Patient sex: M
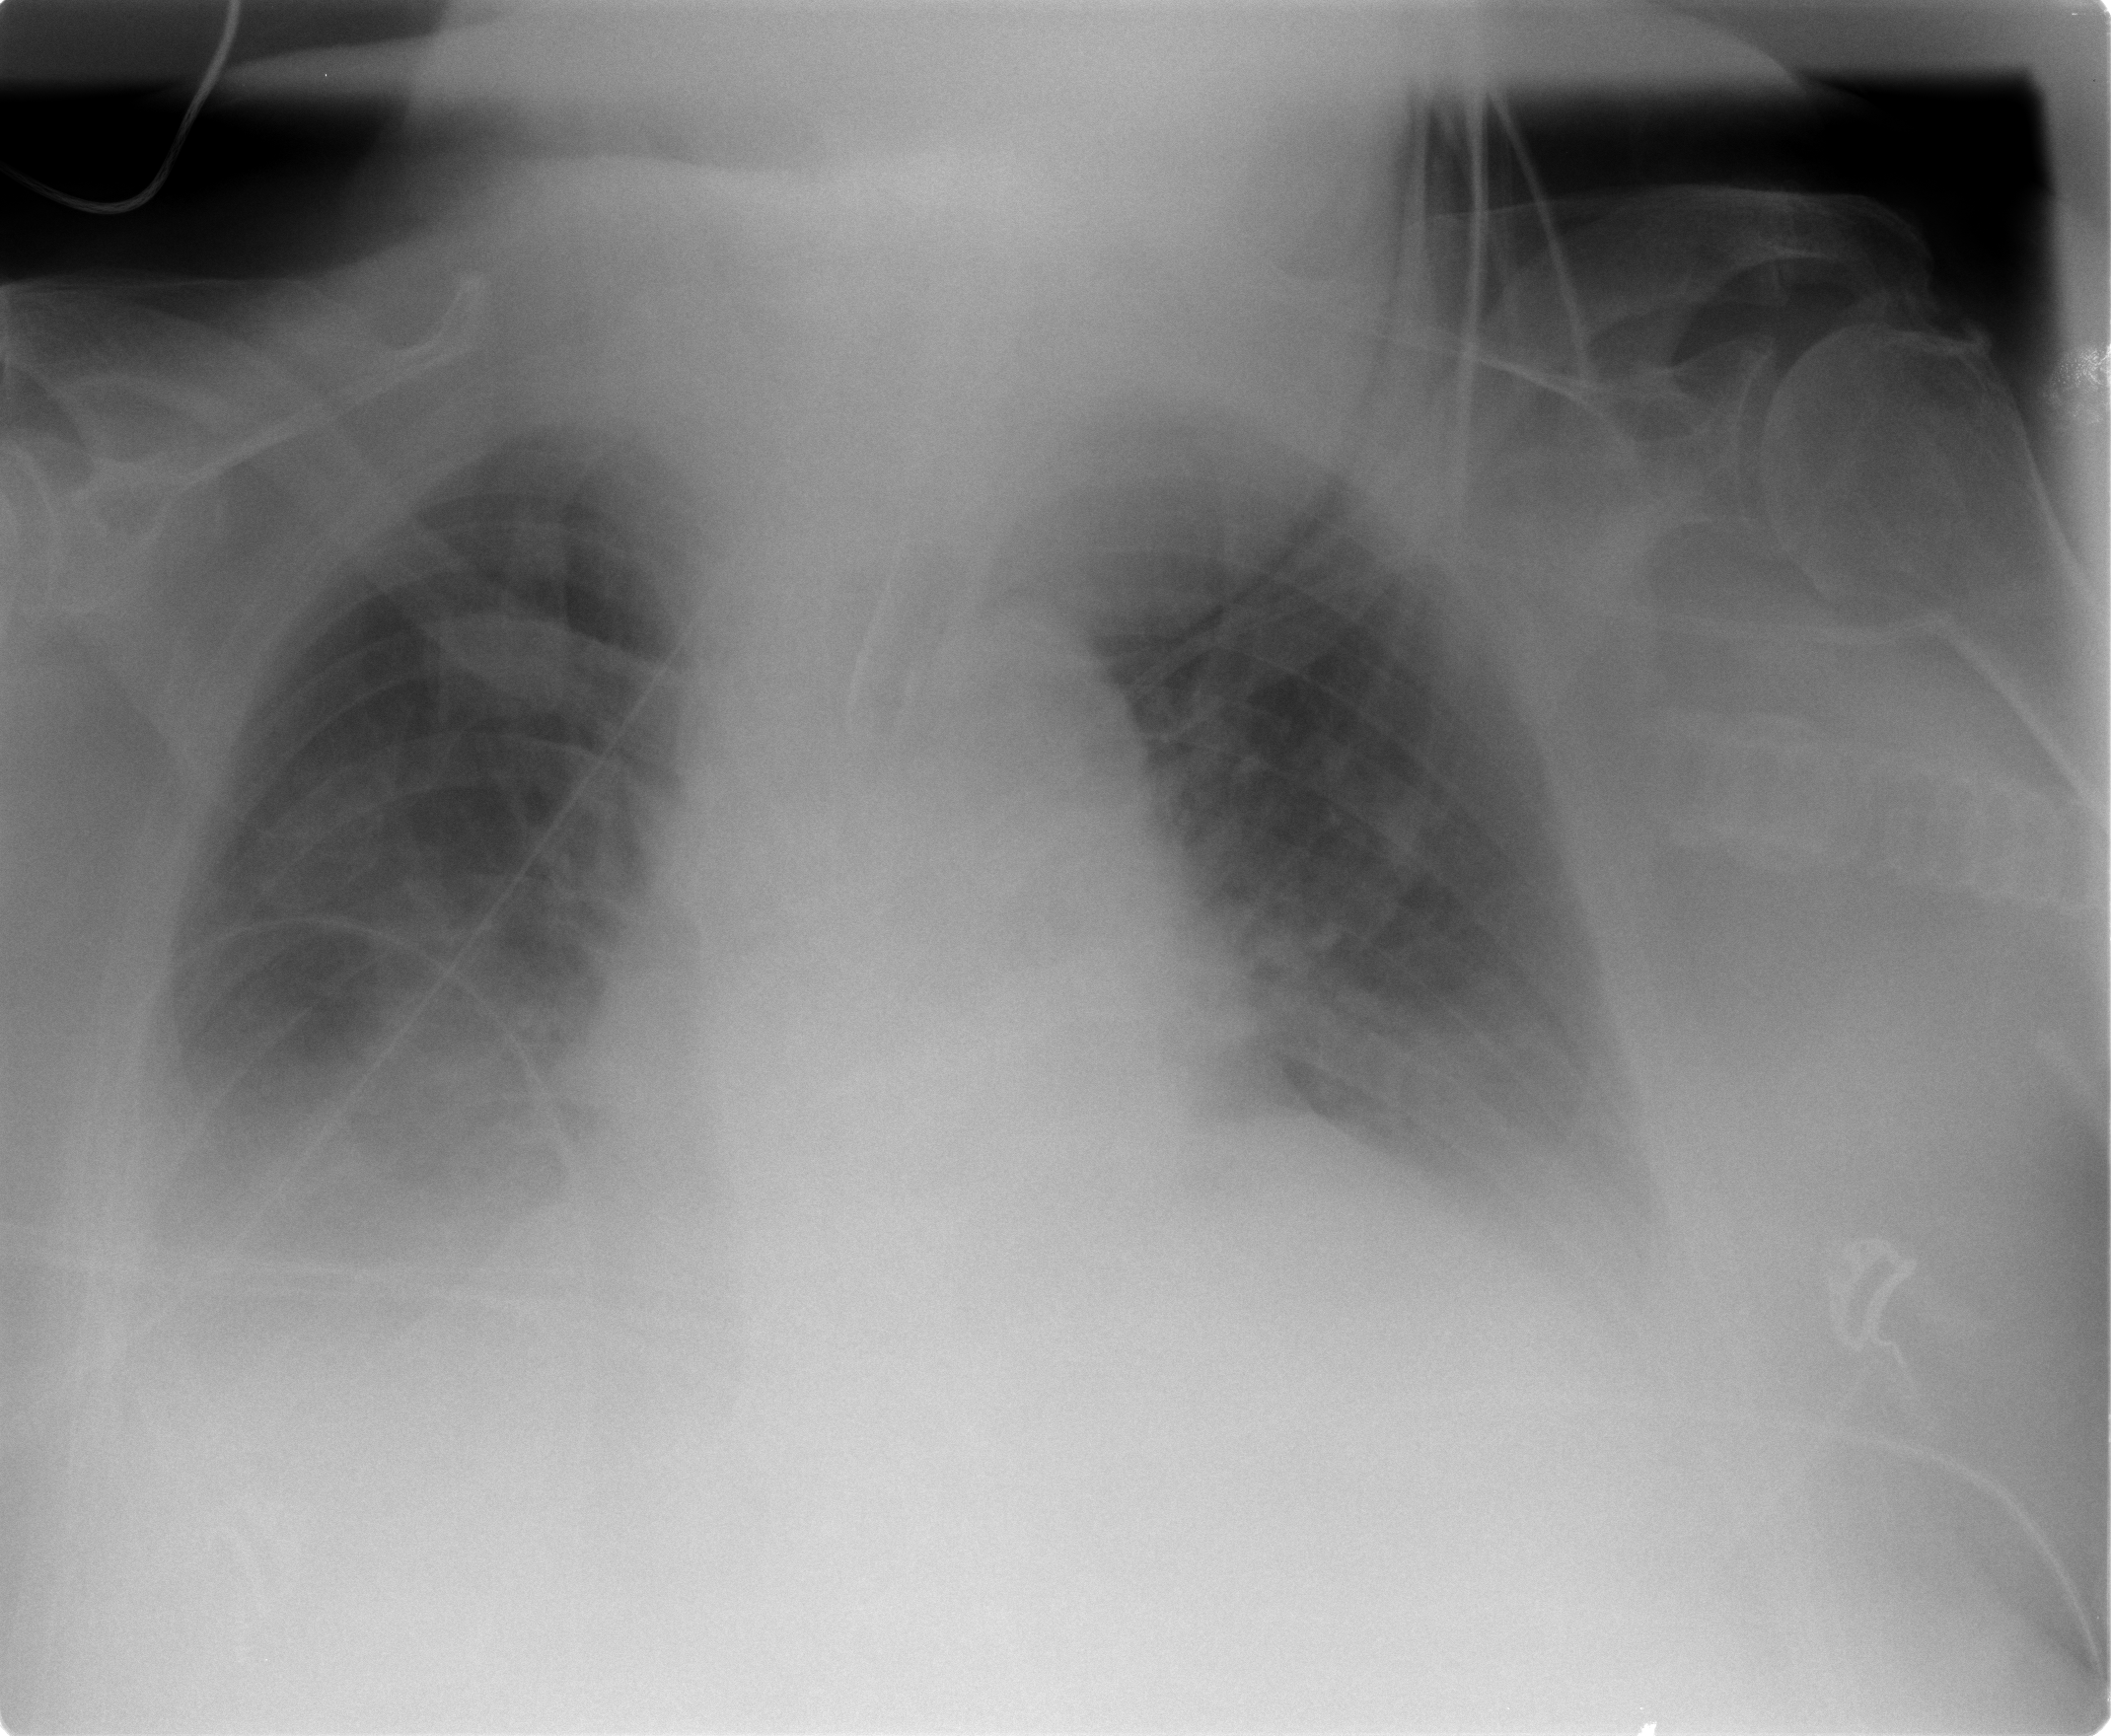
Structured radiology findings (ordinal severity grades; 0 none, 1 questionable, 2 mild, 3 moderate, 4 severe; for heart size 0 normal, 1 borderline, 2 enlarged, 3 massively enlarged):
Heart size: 2
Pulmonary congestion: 1
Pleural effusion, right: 2
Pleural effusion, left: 2
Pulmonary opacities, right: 2
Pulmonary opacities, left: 2
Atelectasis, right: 2
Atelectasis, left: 2